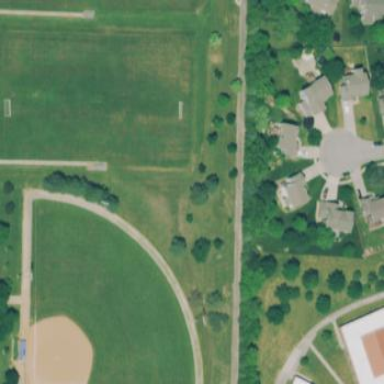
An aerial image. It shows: Baseball pitch for leisure land activities.